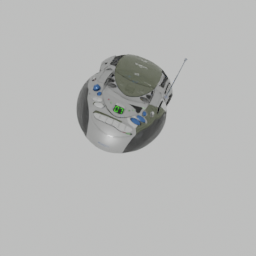
Label: electronics